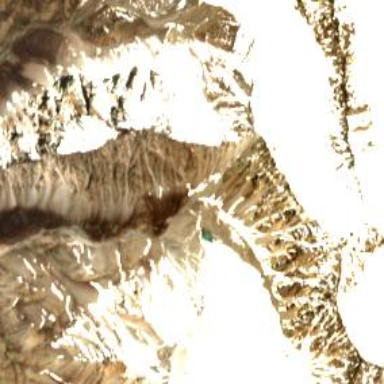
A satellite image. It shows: Stunning view of glacier.